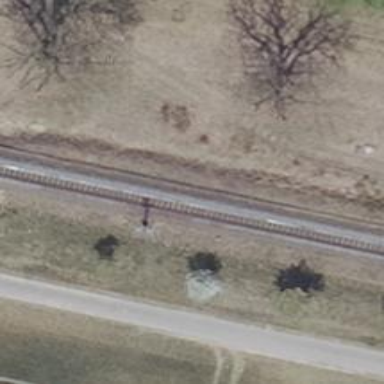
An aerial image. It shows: Light railway signal with light crossing form.